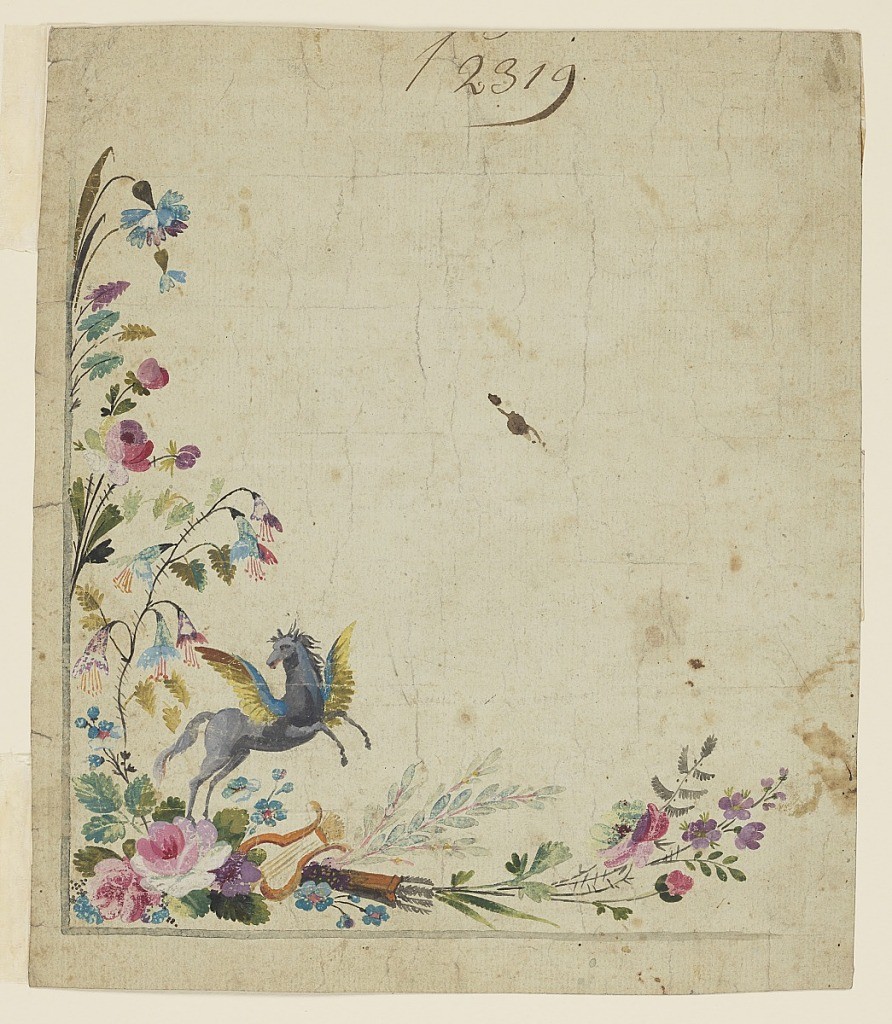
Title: Design for Embroidery, Corner of Gentleman's Waistcoat
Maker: Jean-François Bony, French, 1754–1825
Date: ca. 1780
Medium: Brush and gouache, watercolor on cream laid paper
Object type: Drawing
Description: Design for the square corner of a waistcoat or gilet featuring pink, purple, and blue flowers. A lyre and quiver of arrows can be seen along the bottom left border. A grey pegasus with blue and yellow wings appears in the bottom left corner.